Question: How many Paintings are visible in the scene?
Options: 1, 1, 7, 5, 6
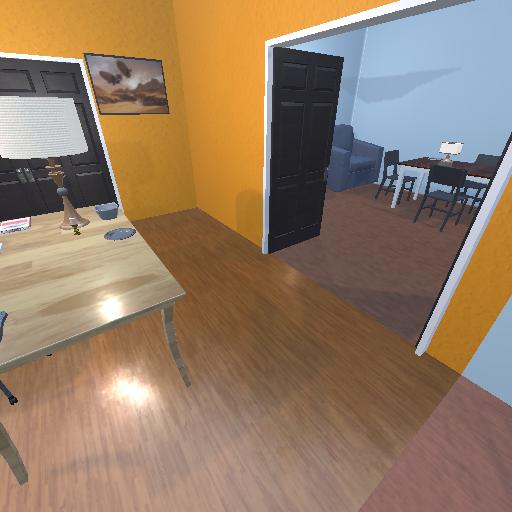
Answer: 1